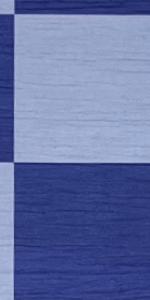
Label: Empty